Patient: sex F, age 76
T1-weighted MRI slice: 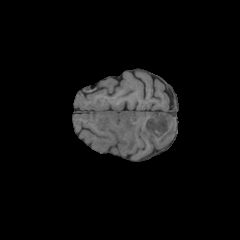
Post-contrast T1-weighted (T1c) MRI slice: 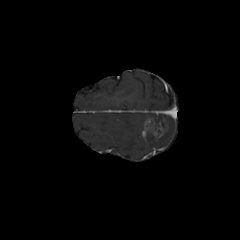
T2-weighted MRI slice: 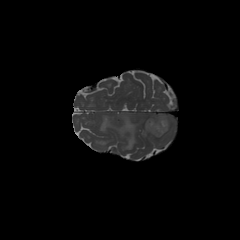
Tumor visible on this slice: yes
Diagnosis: Glioblastoma, IDH-wildtype
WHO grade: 4